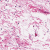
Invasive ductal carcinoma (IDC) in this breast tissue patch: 0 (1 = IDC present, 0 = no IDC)